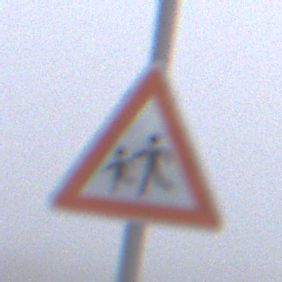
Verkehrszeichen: KinderRechts
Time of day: MorningAfternoon
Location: Outdoor (RoadRail)
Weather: Overcast
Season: NotSpecified
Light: Natural